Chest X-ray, AP view. Patient: 43 years old, sex M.
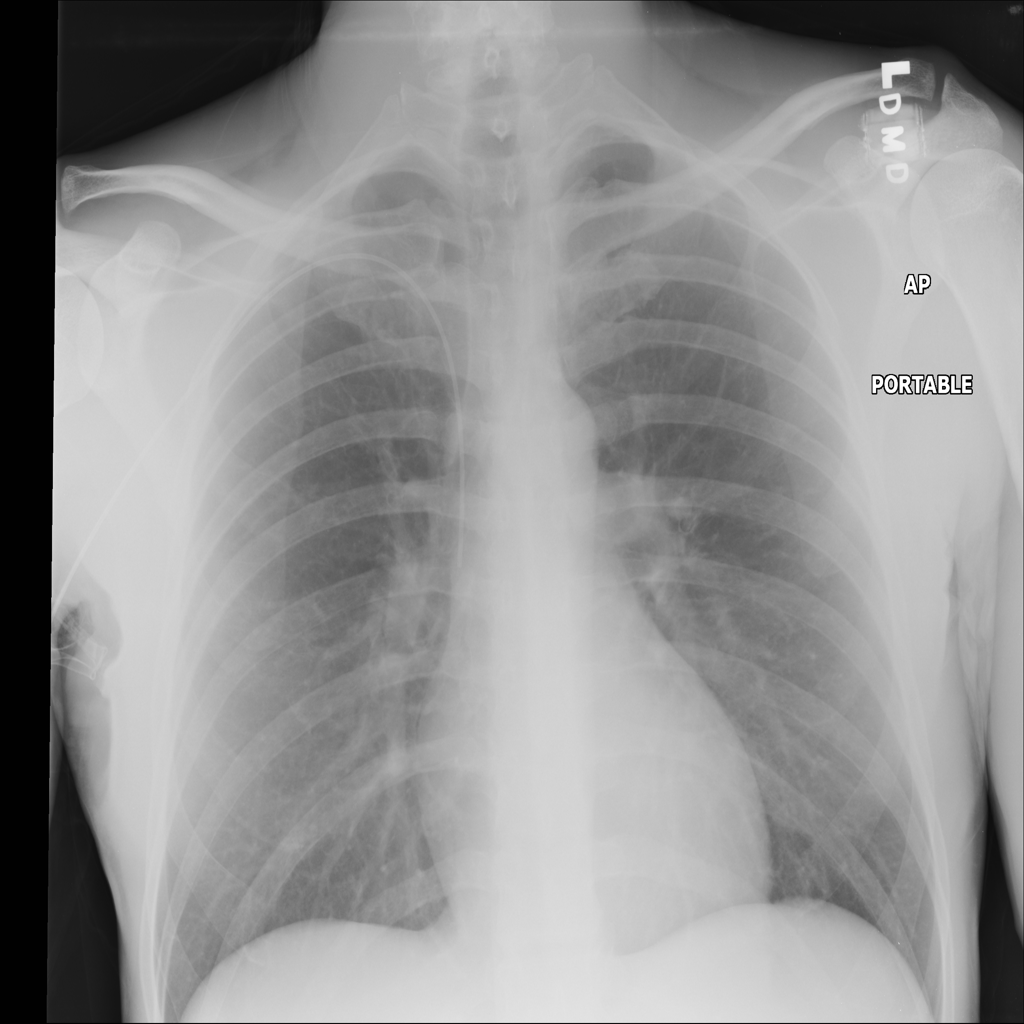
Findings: No Finding